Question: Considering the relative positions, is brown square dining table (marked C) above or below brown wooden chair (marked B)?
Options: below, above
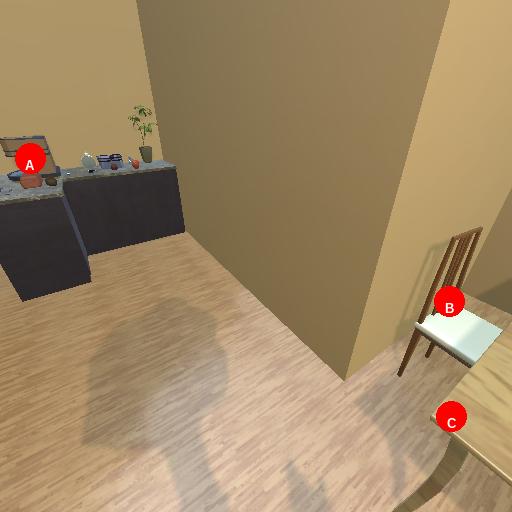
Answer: below